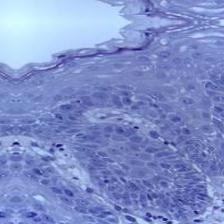
Diagnosis: Normal